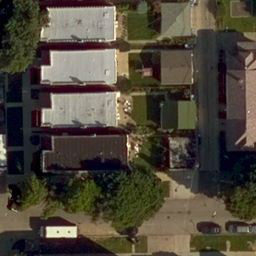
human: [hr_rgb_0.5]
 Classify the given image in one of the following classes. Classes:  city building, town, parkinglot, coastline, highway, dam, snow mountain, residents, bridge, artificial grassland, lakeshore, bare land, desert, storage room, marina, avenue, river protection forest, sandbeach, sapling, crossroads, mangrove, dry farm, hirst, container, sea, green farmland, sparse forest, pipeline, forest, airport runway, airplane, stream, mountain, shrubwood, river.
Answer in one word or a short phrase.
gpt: residents